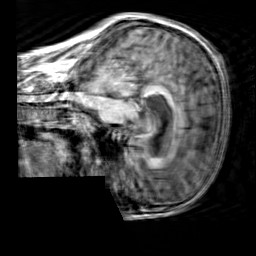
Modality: T1w
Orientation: sagittal
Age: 40
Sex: male
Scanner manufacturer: siemens
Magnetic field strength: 3 T
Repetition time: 2.3 s
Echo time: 0.00303 s